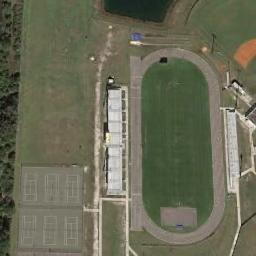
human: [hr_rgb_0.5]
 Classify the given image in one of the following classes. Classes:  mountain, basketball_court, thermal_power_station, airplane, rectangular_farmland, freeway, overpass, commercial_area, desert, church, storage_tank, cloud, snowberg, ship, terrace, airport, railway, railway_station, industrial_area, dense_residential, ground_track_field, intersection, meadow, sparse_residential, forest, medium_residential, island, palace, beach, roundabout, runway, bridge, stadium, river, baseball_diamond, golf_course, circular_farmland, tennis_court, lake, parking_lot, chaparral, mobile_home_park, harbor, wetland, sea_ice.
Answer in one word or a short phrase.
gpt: ground_track_field